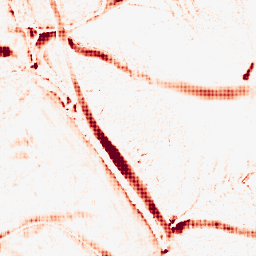
Category: morphological
Decomposition family: morphological_ellipse
Decomposition parameters: operation: opening
width: 20
height: 10
Upsampling method: sinc_hamming
Upsampling parameters: scale: 8
kernel_size: 8
Upsampling scale: 8